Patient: sex M, age 35
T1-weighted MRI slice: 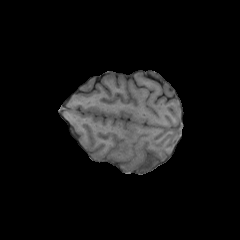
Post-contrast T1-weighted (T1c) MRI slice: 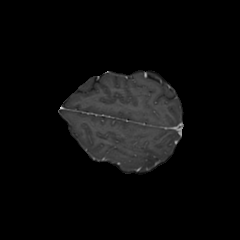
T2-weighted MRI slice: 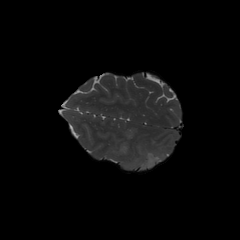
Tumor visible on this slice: yes
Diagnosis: Astrocytoma, IDH-wildtype
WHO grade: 2